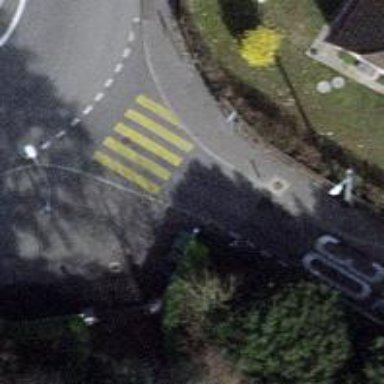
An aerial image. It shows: Uncontrolled zebra crossing with yellow markings.